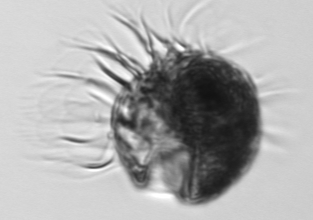
Label: Pelagostrobilidium